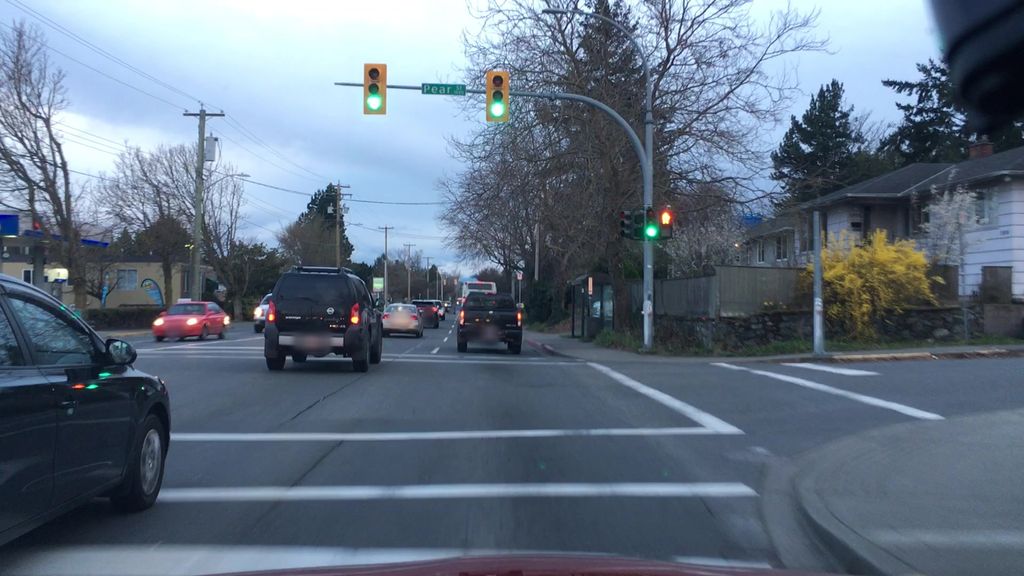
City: victoria